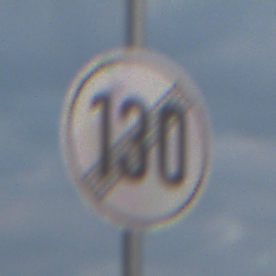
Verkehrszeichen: EndeGeschwindigkeit130
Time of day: SunriseSunset
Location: Outdoor (Nature)
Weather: PartlyCloudy
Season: NotSpecified
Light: Natural